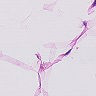
Metastatic tissue present: no